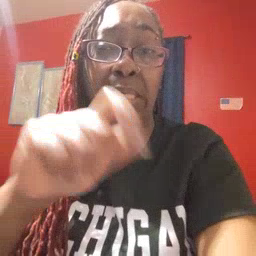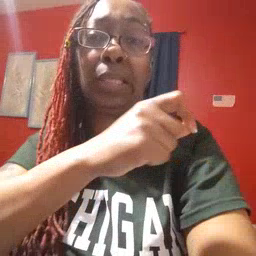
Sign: bee